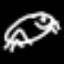
Label: frog